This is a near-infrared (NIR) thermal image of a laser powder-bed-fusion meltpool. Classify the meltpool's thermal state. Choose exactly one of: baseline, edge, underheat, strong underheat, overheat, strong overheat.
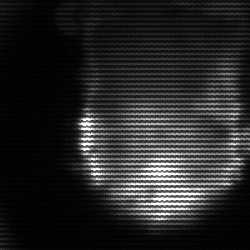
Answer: baseline